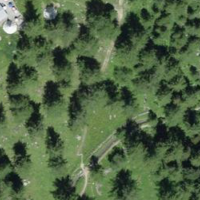
EUNIS habitat code: 23
Species observed at this site:
Larix decidua
Colchicum autumnale
Leontopodium nivale
Periparus ater
Gymnadenia conopsea
Bistorta officinalis